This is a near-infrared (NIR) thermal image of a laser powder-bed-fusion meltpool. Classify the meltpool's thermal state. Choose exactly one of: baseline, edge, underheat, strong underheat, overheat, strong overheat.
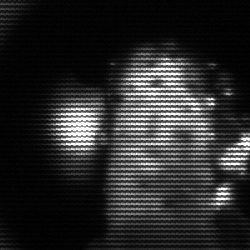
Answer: strong underheat